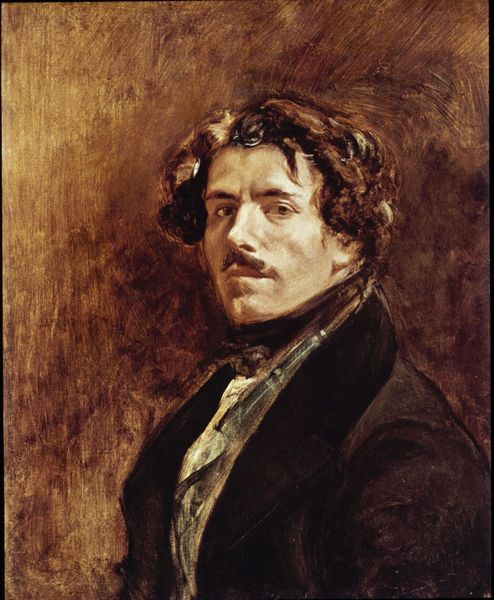
Titel: Selbstporträt
Künstler: Eugène Delacroix
Standort: Paris
Institution: Musée du Louvre
Schlagwörter: dunkel, gemälde, mann, schatten, umhang, weiß, gelb, grün, impressionismus, ocker, braun, brust, dunkelbraun, frankreich, frisur, haar, hell, hintergrund, holz, kariert, licht, mund, nase, ohr, orange, profil, raum, rücken, schwarz, stirn, zimmer, ölbild, blick, rot, schal, tuch, beige, malerei, anzug, bart, hemd, jacke, jung, schnurrbart, wand, augen, barock, falten, gesicht, kragen, mensch, pelz, samt, bild, bildnis, hals, herr, portrait, porträt, öl, haare, mantel, realismus, stoff, adel, innen, augenbrauen, kinn, lippe, lippen, locke, locken, ohren, potrait, scheitel, schulter, seitlich, wangen, ölgemälde, frack, schnäuzer, schnurbart, spitz, krawatte, monet, ernst, grübchen, streng, brauen, halstuch, manet, wange, gehrock, jackett, oberkörper, revers, sakko, schnauzbart, schnauzer, jacket, weste, foto, corinth, stolz, markant, selbstbildnis, pinselstrich, jüngling, wangenknochen, junger mann, rasiert, frisue, leiden, unkel, mittelalter, dandy, struktur, kinngrübchen, bleich, korinth, blickkontakt, oberlippenbart, her, selbstbewusst, ohre, pinselführung, attraktiv, sacko, braune augen, gelockt, dreiviertelportrait, lange, portrat, herausfordernd, mantelaufschlag, samtkragen, dunkles haar, anfass, tonige malerei, schwarzd, pelzverbrämt, brauens, halstuche, selbstsicher, hgintergrund, gelocktes haar, 19. jahrhundert, attraktic, selbtsportrait, helldunkel-kontrast